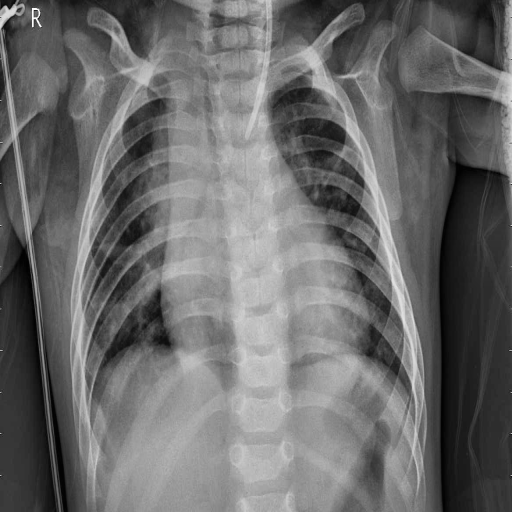
Finding: PNEUMONIA